Question: Ok, so i have several divs with the same width but one of them has a border that's sticking out of the pattern.

is there a way to make it so the border goes inside the div? I've tried
'''
box-sizing: border-box;
'''
Here is what I got so far
'''
#firstDiv {
box-sizing: border-box;
-moz-box-sizing: border-box;
-webkit-box-sizing: border-box;
max-width: 480;
margin-right: 10;
background: #eeeeee;
border-left: 10px solid #608cc9;
padding-top: 15;
padding-bottom: 15;
text-align: center;
}
#right {float: right}
.divList {
box-sizing: border-box;
-moz-box-sizing: border-box;
-webkit-box-sizing: border-box;
max-width: 480;
margin-right: 10;
background: #fdead3;
padding-top: 15;
padding-bottom: 15;
text-align: center;
}
'''
'''
<div id="right">
<div id="firstDiv">
<span>NA STANDINGS</span>
</div>
<div class="divList">
<span>1</span>
</div>
</div>
'''
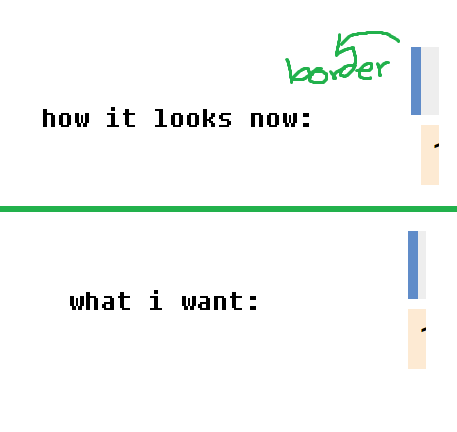
Answer: Following your comment with the actual code, the problem is with the 'margin' on the '.rankDisplayer' div.
'''
.rankDisplayer {
display: flex;
flex-wrap: nowrap;
align-items: center;
background-color: #eeeeee;
border-color: #eeeeee;
margin: 10;
}
'''
Remove the 'margin: 10' you have there and it will be ok.
Another option - change it to 'margin: 10 0' (this way you keep the top-bottom margin and remove the left-right ones).